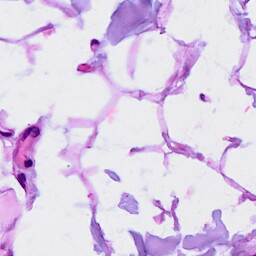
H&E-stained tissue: Breast